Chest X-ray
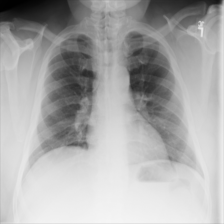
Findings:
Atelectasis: negative
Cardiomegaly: negative
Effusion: negative
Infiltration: positive
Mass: negative
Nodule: negative
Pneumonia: negative
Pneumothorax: negative
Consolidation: negative
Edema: negative
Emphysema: negative
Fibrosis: negative
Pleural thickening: negative
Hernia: negative